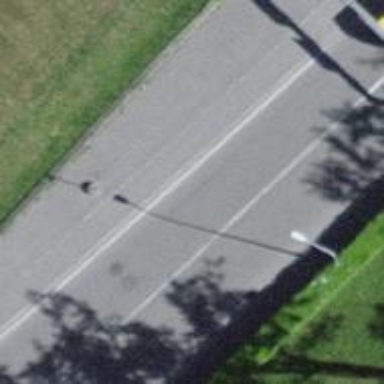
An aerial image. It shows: Asphalt sidewalk.